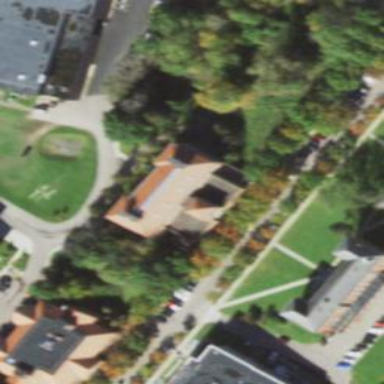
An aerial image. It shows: College building with hipped roof.